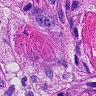
Metastatic tissue present: yes